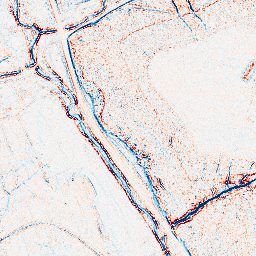
Category: edge_preserving
Decomposition family: bilateral
Decomposition parameters: d: 5
sigma_color: 50
sigma_space: 150
Upsampling method: bicubic
Upsampling parameters: scale: 2
Upsampling scale: 2